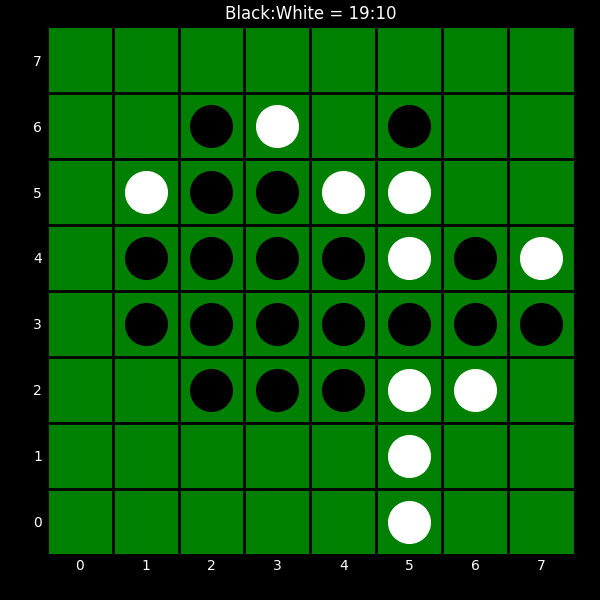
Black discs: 19
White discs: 10